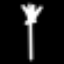
Label: fork